Field crop: tomato
Growth stage: 1
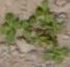
Species: portulaca